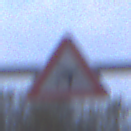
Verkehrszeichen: FlugbetriebLinks
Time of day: SunriseSunset
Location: Outdoor (Urban)
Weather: PartlyCloudy
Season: NotSpecified
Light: Natural